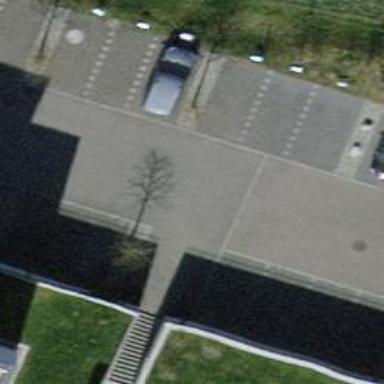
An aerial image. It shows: Set of steps with surface made of concrete plates.